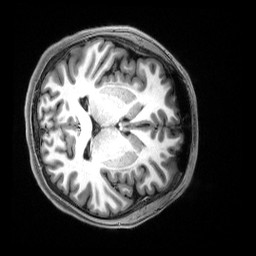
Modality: T1w
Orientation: axial
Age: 20
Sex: female
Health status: healthy
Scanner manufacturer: siemens
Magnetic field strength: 3 T
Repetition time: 2.5 s
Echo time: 0.00222 s